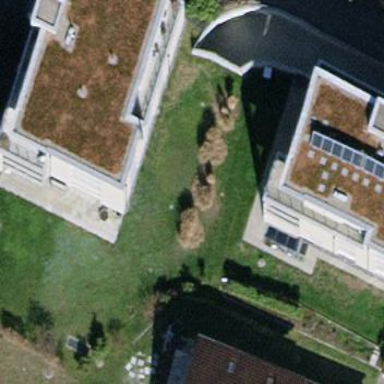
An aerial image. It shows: Simple and straightforward house.